Question: Following on from a <URL>, I am evaluating MindScape's NHibernate Designer.
When I add a many to many mapping, it says that it won't propagate this to the database..
Is there a way to map the many to many using this tool (a code generator). If I manually edit the mappings xml I lose it on changing the model.
The produced map:
'''
<bag name='Roles' table=''RoleUser''>
<key column=''UserId'' />
<many-to-many column=''RoleId'' class='Role' />
</bag>
'''
I don't want to create an entity item_item and do a one to many on that link table as this should be done by the designer (adding an entity pollutes the business objects and is wrong).
Their <URL> say that this can happen if you set the source column name, and destination column name... Not working!

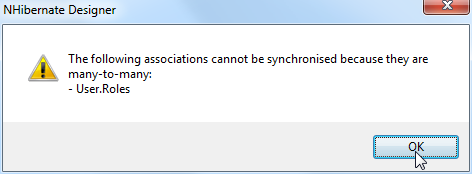
Answer: I am one of the developers of the NHibernate designer.
Earlier versions of the designer didn't support generating the database schema for many-to-many associations. This limitation has been removed in the latest version. You can get the latest version through the VS2010 Extension Manager Updates tab.